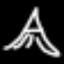
Label: The Eiffel Tower